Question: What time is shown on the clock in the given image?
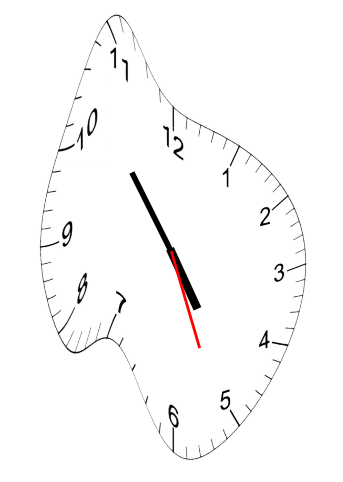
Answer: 04:53:26